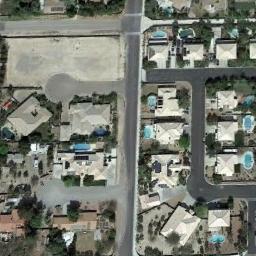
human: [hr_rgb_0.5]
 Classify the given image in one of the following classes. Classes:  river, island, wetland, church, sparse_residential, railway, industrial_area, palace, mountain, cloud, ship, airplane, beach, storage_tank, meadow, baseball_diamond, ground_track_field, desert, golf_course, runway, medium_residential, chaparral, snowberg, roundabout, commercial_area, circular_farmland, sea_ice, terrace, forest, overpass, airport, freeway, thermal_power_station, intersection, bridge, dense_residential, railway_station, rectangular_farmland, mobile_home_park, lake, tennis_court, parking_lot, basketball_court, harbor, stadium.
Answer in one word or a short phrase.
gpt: medium_residential